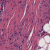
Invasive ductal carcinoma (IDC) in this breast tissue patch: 1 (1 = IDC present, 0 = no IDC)